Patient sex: M
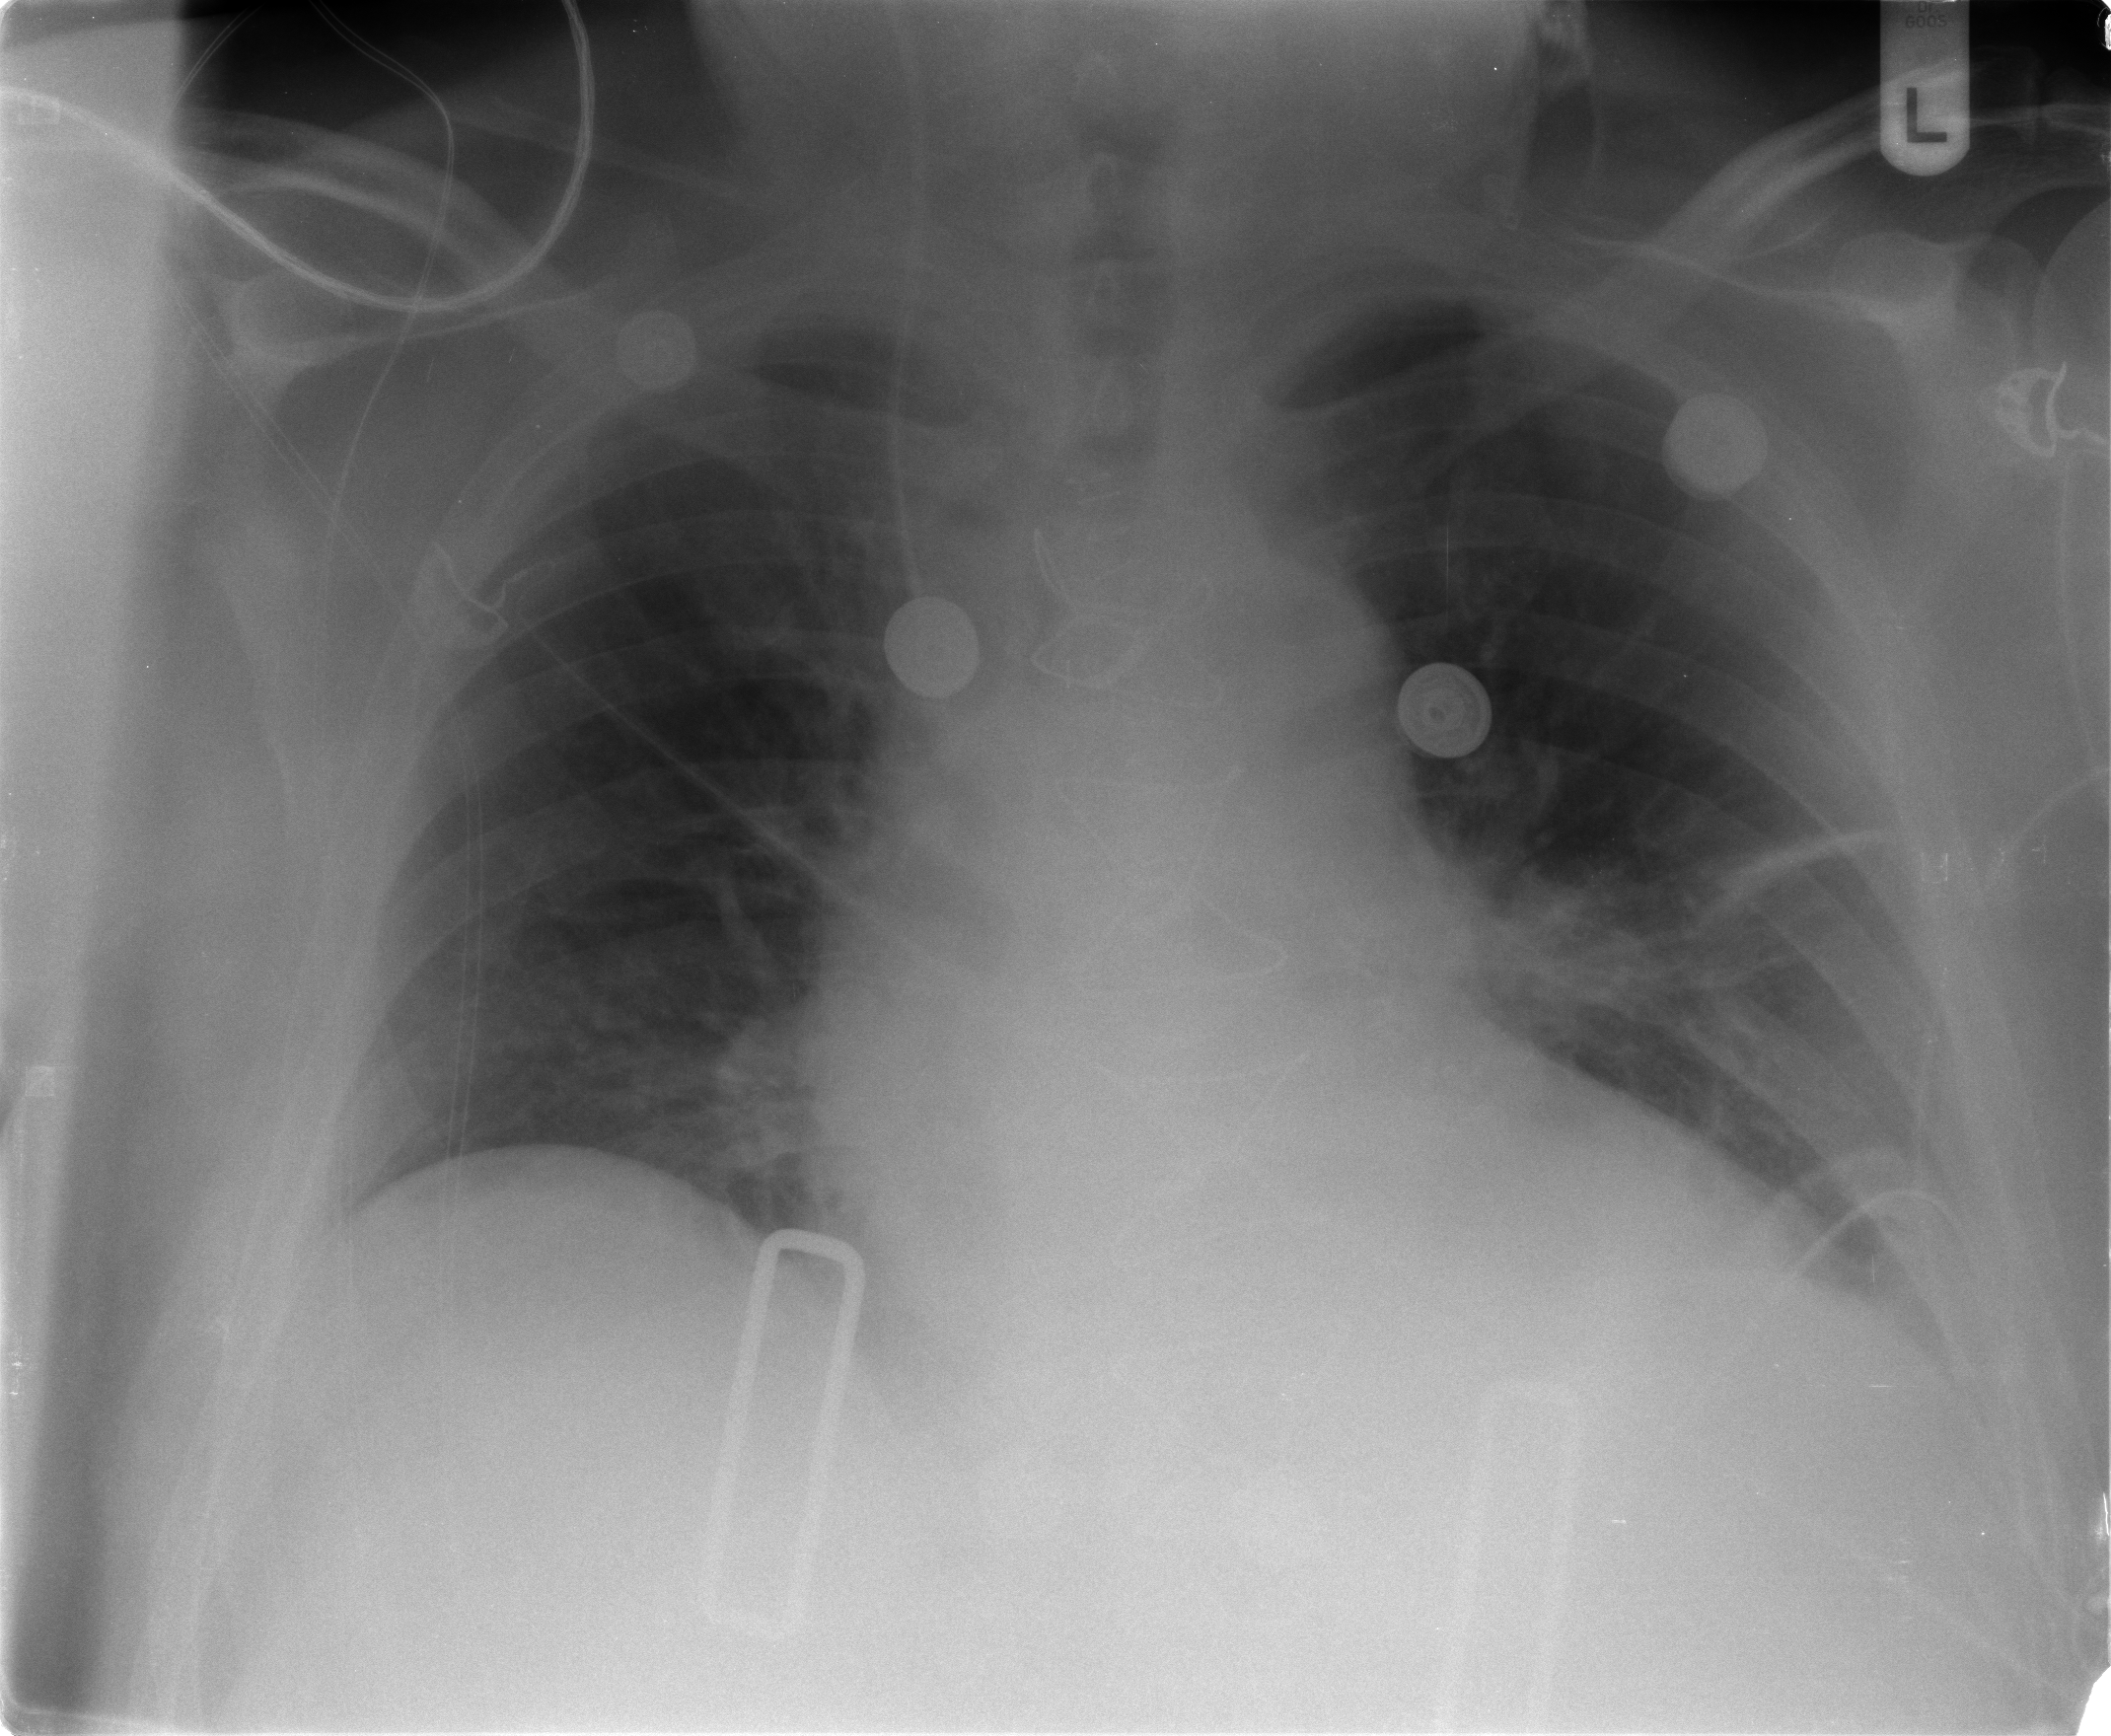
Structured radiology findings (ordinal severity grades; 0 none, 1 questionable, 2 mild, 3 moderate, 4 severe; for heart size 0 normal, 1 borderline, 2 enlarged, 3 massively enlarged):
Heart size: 2
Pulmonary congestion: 0
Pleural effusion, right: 0
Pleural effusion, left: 2
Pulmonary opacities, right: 0
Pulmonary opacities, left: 0
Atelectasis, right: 0
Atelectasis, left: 2